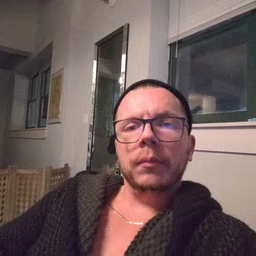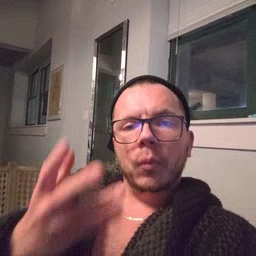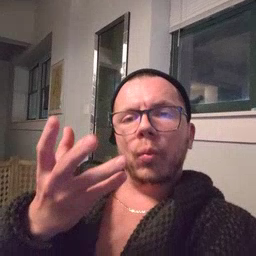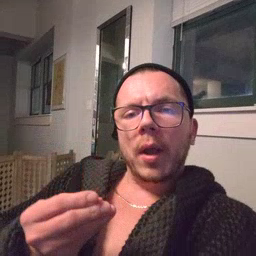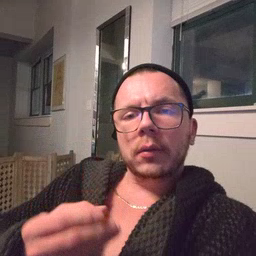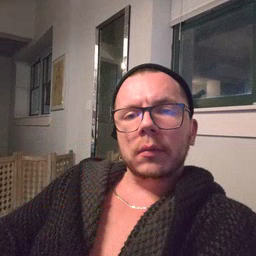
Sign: wet